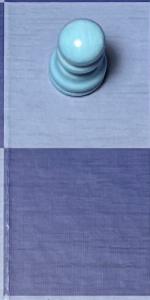
Label: Empty